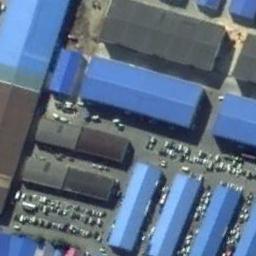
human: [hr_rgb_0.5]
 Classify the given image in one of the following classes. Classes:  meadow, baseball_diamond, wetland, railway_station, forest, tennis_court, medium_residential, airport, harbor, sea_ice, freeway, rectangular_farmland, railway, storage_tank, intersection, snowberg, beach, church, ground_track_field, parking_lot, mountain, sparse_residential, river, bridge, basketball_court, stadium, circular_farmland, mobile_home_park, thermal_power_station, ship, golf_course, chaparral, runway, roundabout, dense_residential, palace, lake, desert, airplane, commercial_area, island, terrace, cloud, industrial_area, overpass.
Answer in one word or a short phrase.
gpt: industrial_area